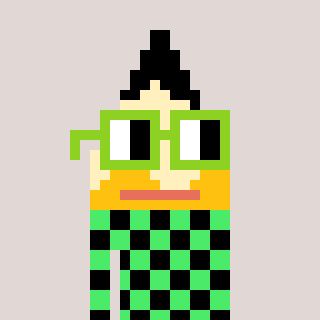
a pixel art character with square light green glasses, a pencil-shaped head and a teal-colored body on a warm background